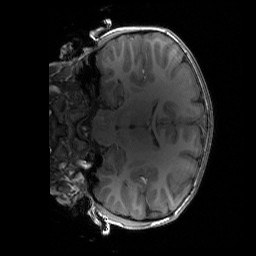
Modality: T1w
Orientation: coronal
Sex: male
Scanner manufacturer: siemens
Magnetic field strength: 3 T
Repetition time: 1.9 s
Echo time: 0.00243 s